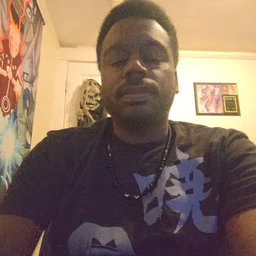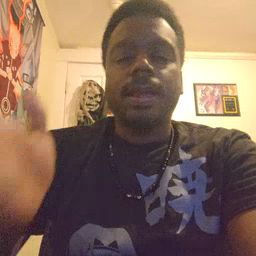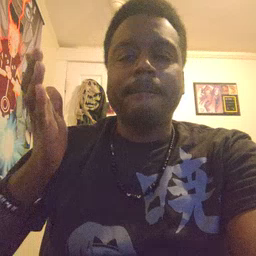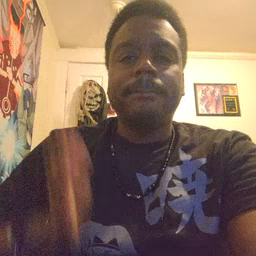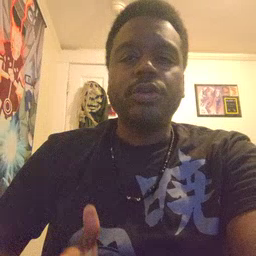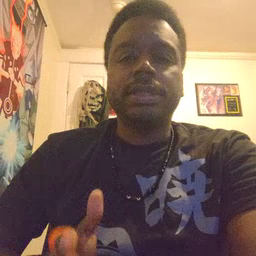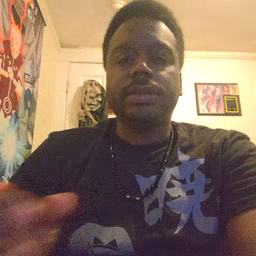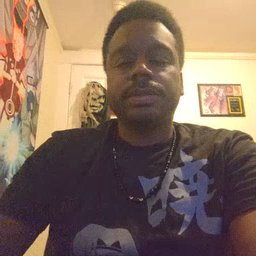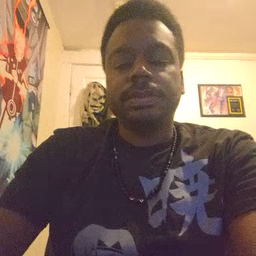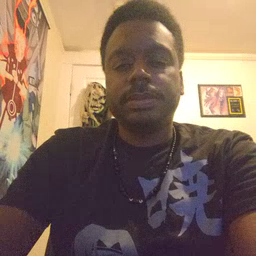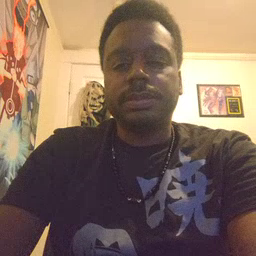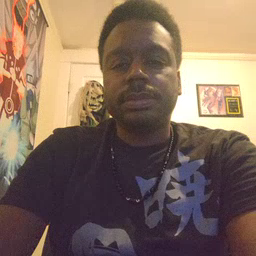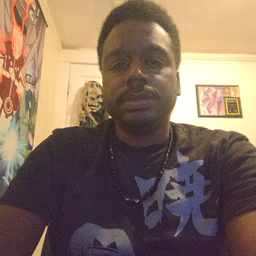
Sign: person